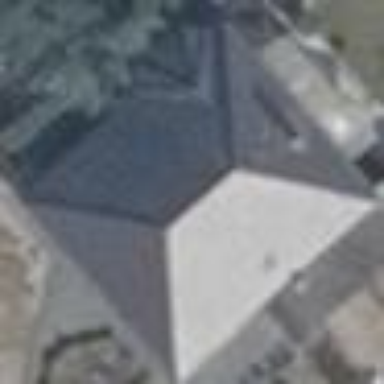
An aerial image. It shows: Gabled house with grey roof.